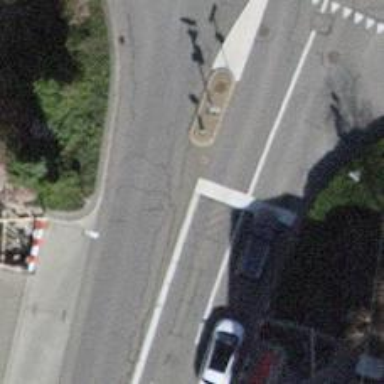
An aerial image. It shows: Road with traffic signals.